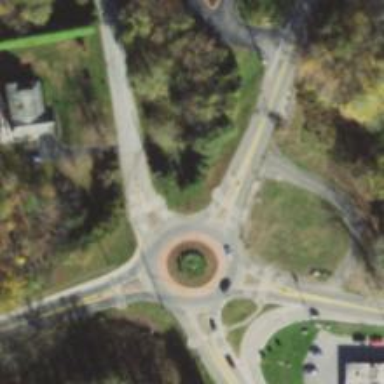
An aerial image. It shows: Tertiary road that leads to roundabout.